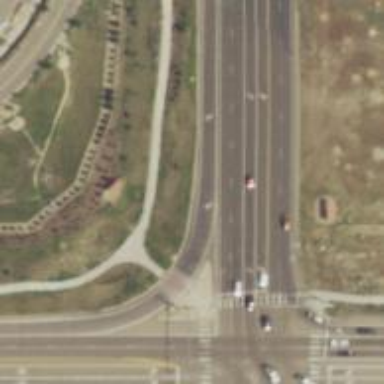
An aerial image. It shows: Trunk link highway.